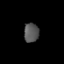
Tissue: prostate
Cell type: T cells
Senescence score: 0.3274
Nuclear area (px): 281
Mean DAPI intensity: 86.26